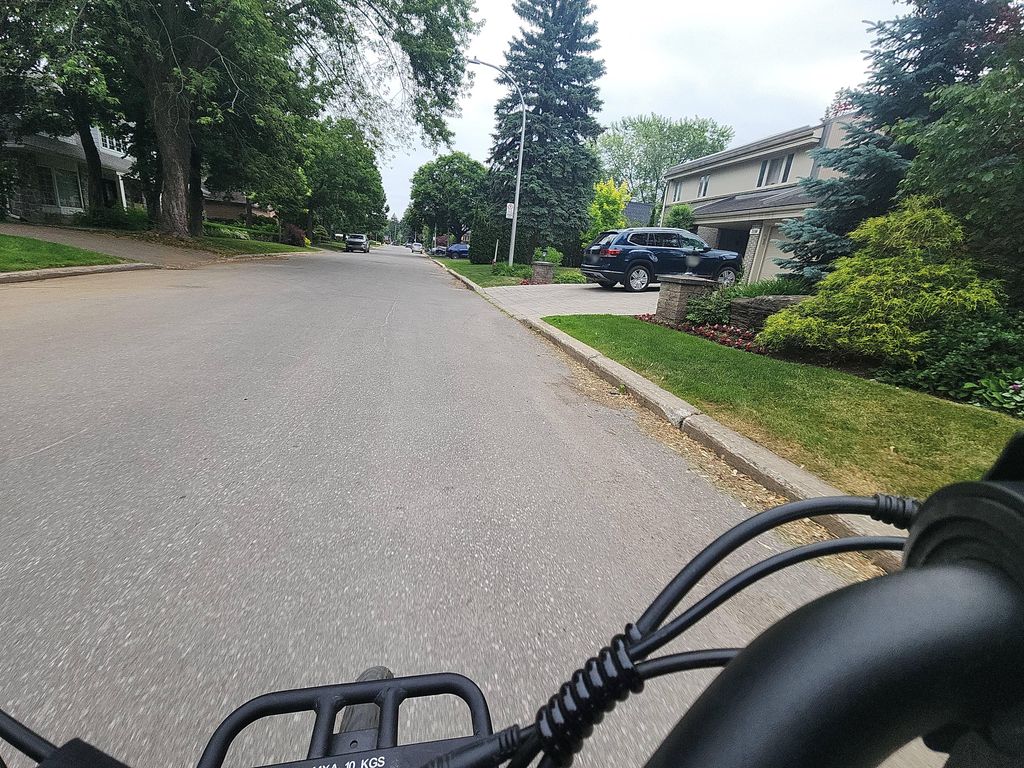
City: montreal